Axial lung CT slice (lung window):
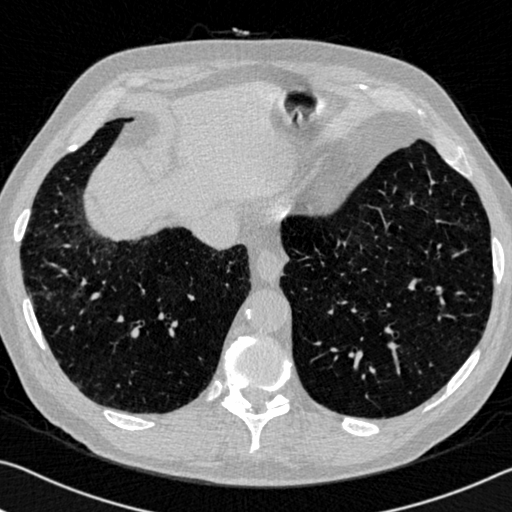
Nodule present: no